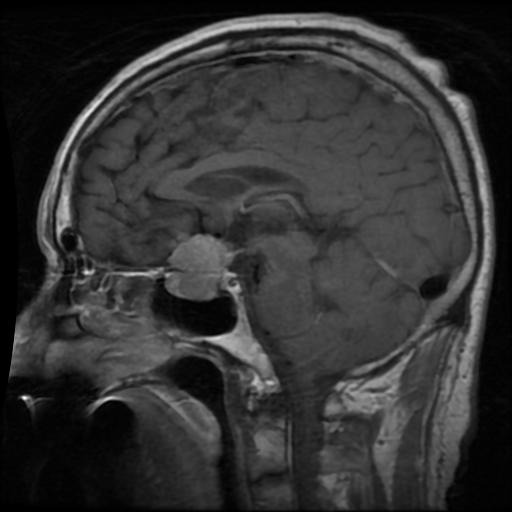
Label: pituitary